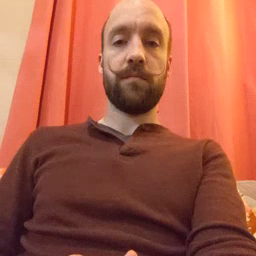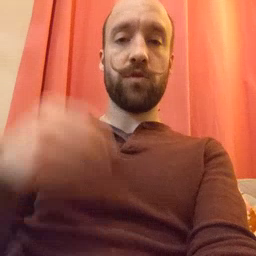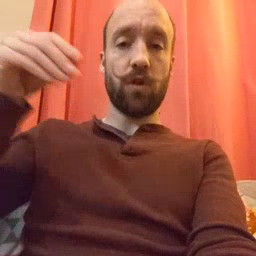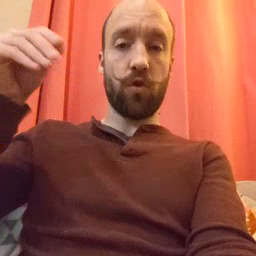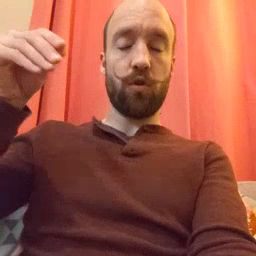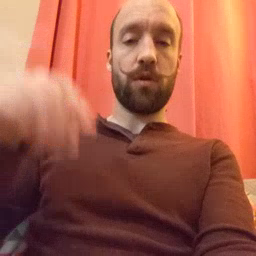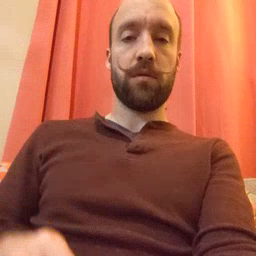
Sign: store